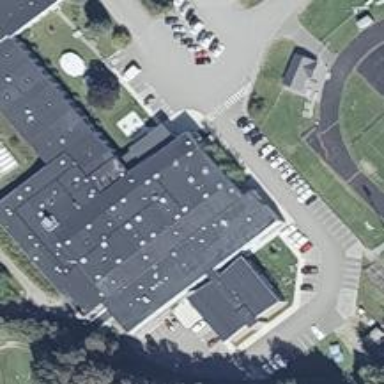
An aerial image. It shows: School building.